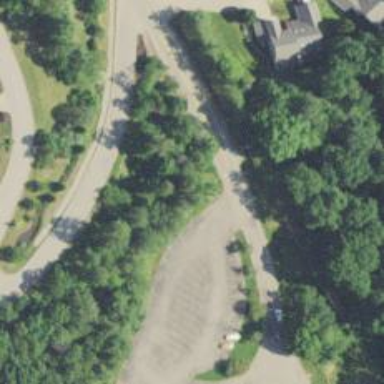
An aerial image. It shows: Service road.